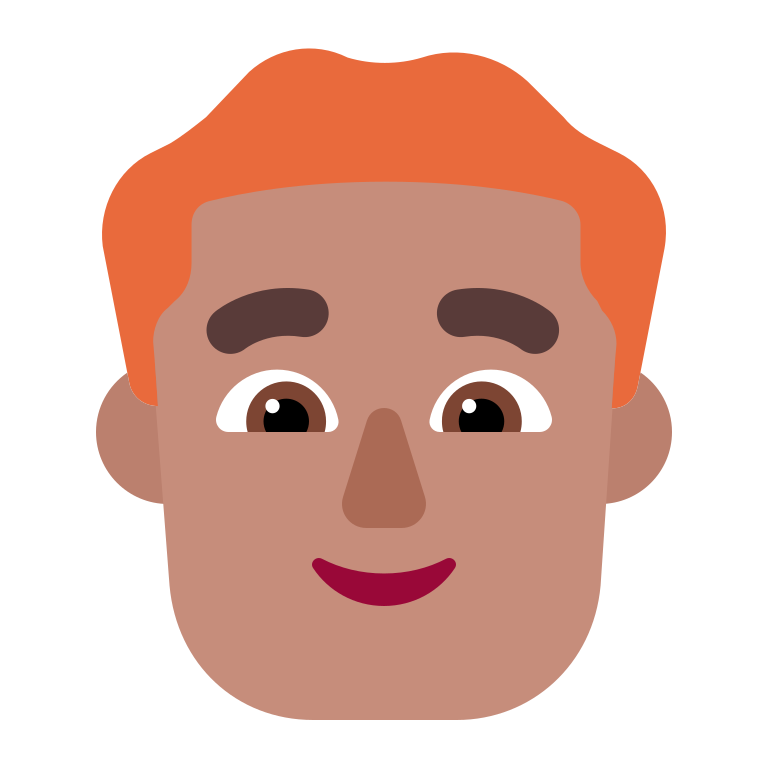
man red hair flat